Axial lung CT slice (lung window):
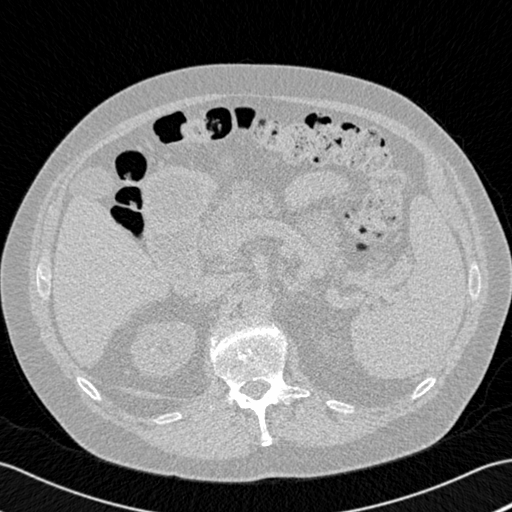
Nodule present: no